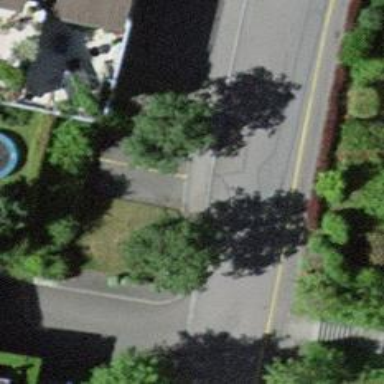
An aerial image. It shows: Street side parking area.